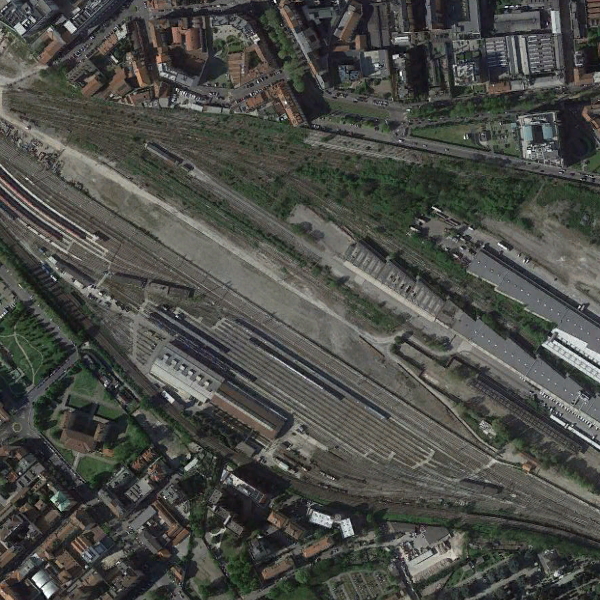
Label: RailwayStation